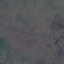
Land use / land cover: HerbaceousVegetation